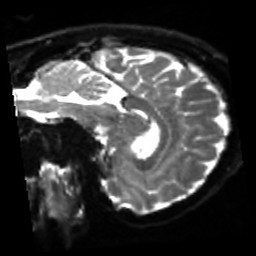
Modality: sbref
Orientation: sagittal
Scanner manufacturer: siemens
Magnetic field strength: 3 T
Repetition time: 4 s
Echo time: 0.0594 s